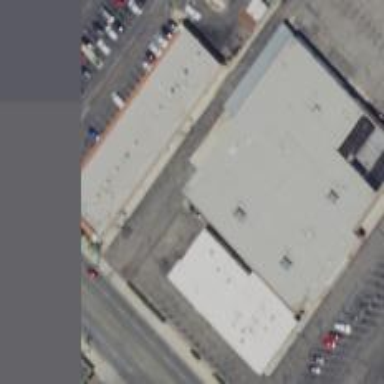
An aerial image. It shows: Retail building.